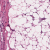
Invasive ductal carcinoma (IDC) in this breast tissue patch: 1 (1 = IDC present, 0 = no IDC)